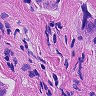
Metastatic tissue present: yes